Question: I have excel sheet like this
'''
RETAIL_SKU STUDIO_NAME REGION MERCHANT SOURCE_TYPE RETOUCH_LEVEL
CCCF9X55FI CCRY1B EU Buy VIP Studio 9
CCCHB1Z8EE PCCL3B NA Buy VIP Studio 9
CCCFECJQ1I LEJ1A EU Buy VIP Studio 9
CCCH296DN0 CCRY1B EU Buy VIP Studio 9
CCCEQR38LQ PCCL3B NA Buy VIP Studio 9
CCCHSC2X0I PCCL3B NA Buy VIP Studio 9
CCCA0IY4OU BV-DE-RETAIL EU Buy VIP Vendor 9
CCCGX64C68 PCCL3B NA Buy VIP Studio 9
CCCG7U7W4O CCRY1B EU Buy VIP Studio 9
'''
Looking result like this
'''
STUDIO_NAME REGION
CCRY1B 3
PCCL3B 4
LEJ1A 1
BV-DE-RETAIL 1
'''
i'm trying to achieve this though Ado-db .But i havent found any solution so far.
This is my below code which i have tried
'''
str = "SELECT STUDIO_NAME,COUNT(*) RETAIL_SKU FROM [Sheet7$] WHERE MERCHANT='Buy VIP' AND RETOUCH_LEVEL=9 GROUP BY STUDIO_NAME"
rsEx.Open str, ConEx, adOpenKeyset, adLockOptimistic ' this is where i'm getting error
'''
i getting the below error

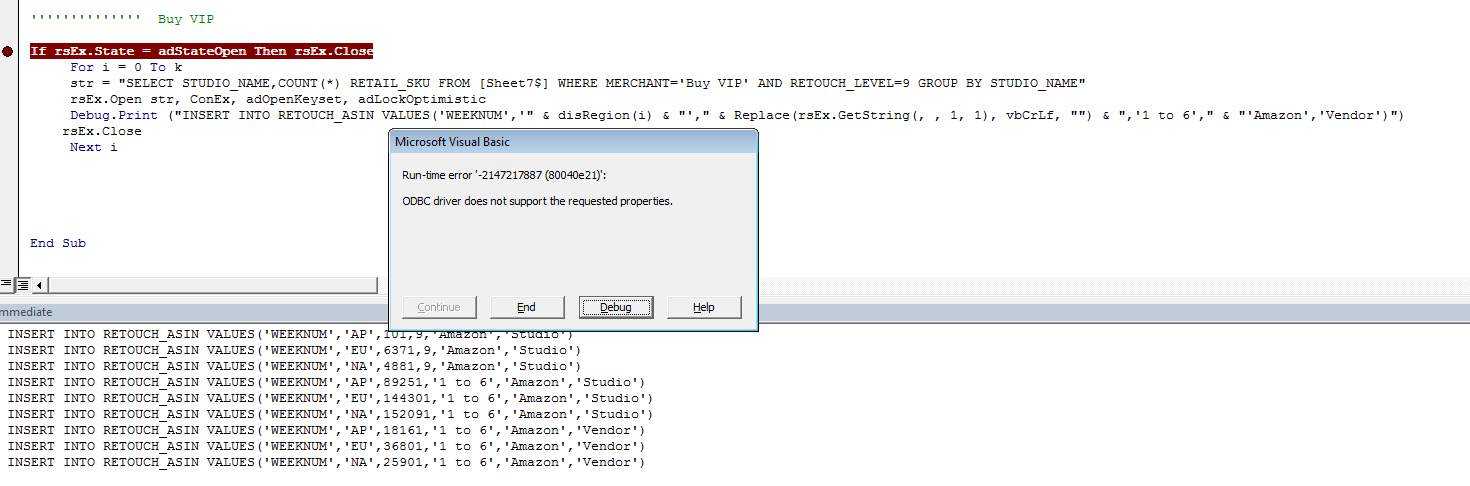
Answer: Your SQL statement should be like this
'SELECT STUDIO_NAME,COUNT(*) AS REGION FROM [Sheet7$] WHERE MERCHANT='Buy VIP' AND RETOUCH_LEVEL=9 GROUP BY STUDIO_NAME'